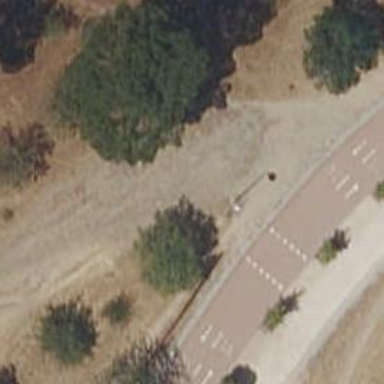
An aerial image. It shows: Unpaved path with excellent trail visibility.